Field crop: maize
Growth stage: 2
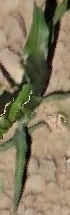
Species: maize